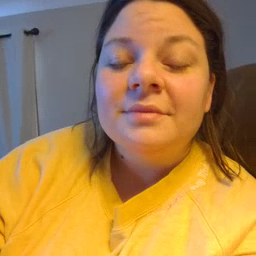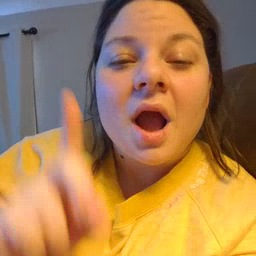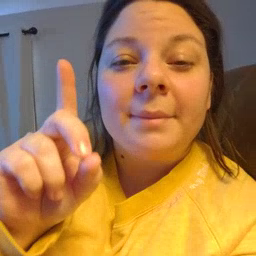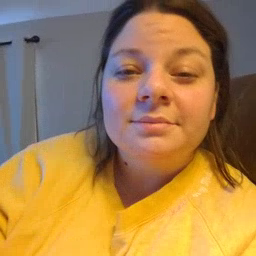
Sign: up